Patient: sex M, age 37
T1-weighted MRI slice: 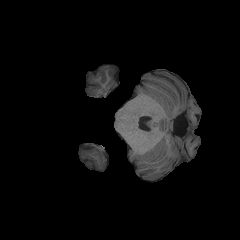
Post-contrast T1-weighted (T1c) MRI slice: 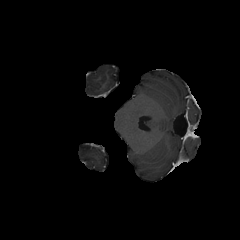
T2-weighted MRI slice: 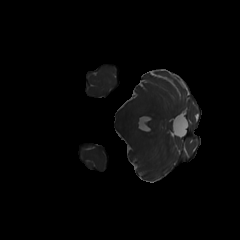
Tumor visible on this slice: no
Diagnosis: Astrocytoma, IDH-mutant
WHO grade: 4